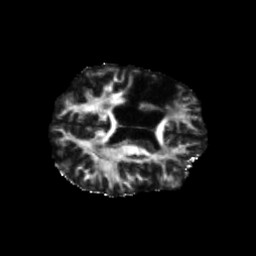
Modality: FA
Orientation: axial
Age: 53
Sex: female
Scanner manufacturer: siemens
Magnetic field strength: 3 T
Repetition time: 5.47 s
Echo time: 0.0854 s